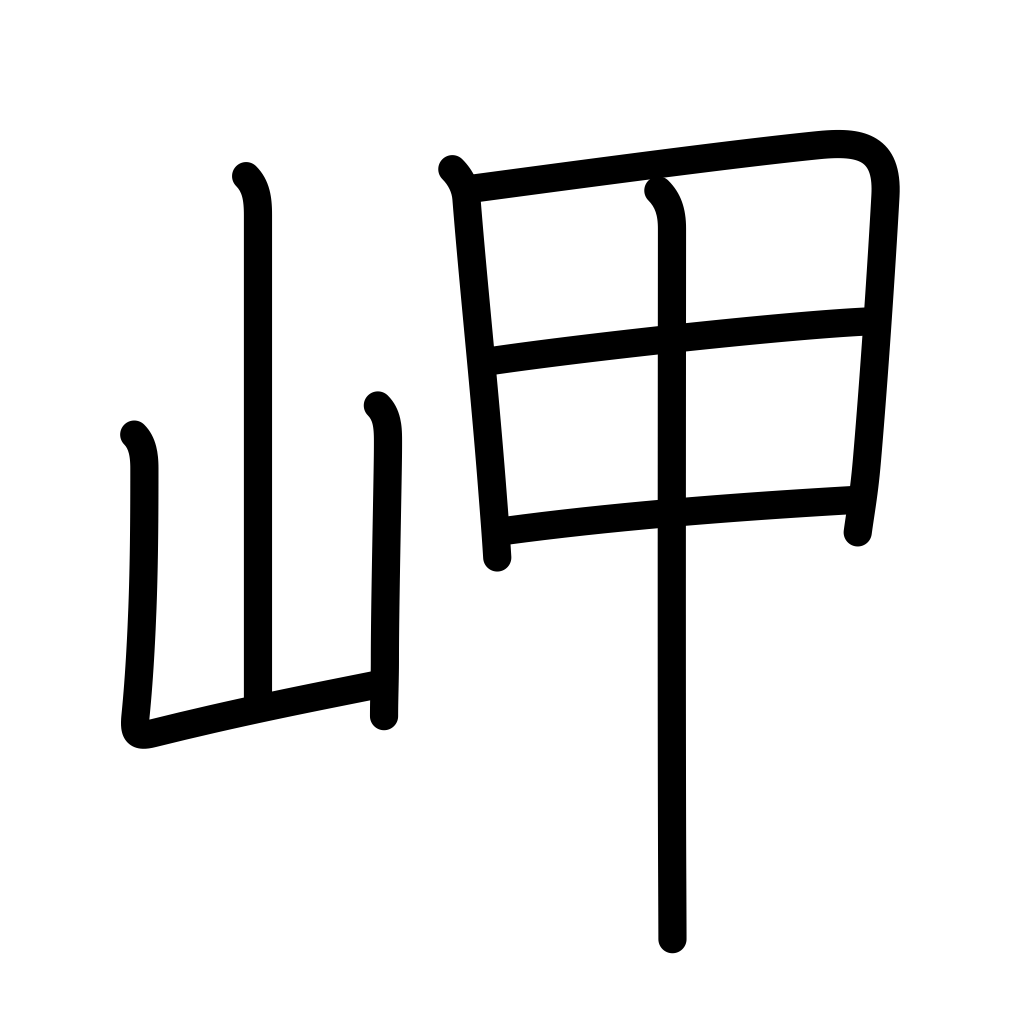
Meaning: headland, cape, spit, promontory